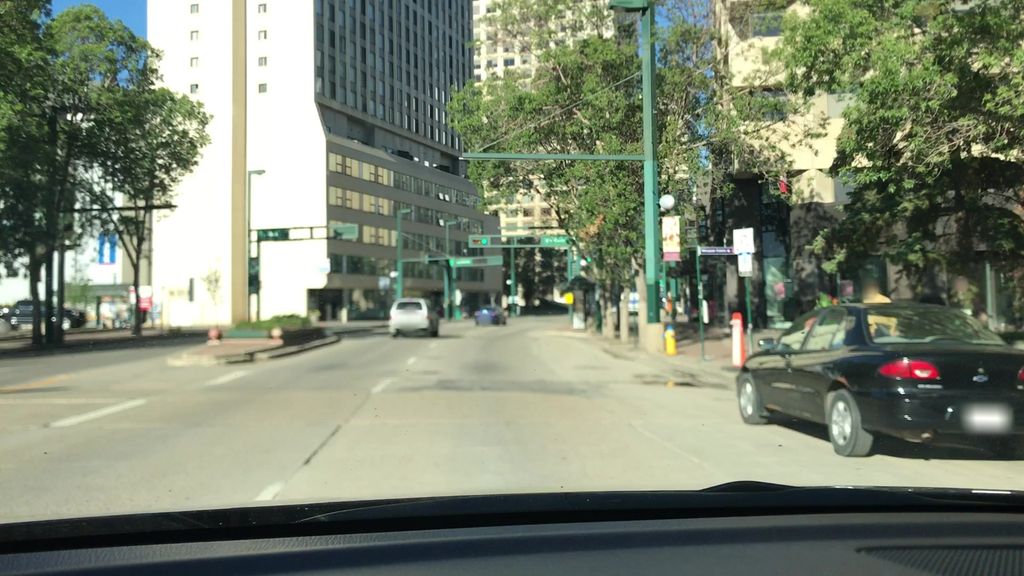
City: edmonton